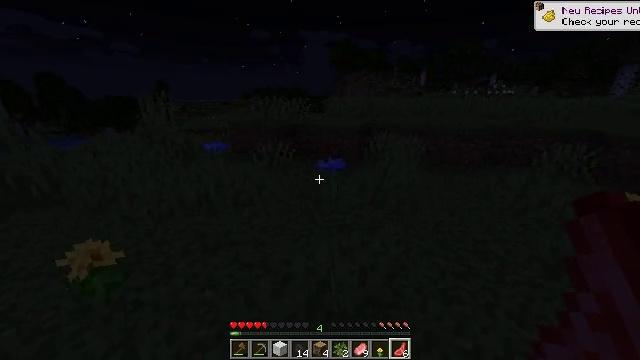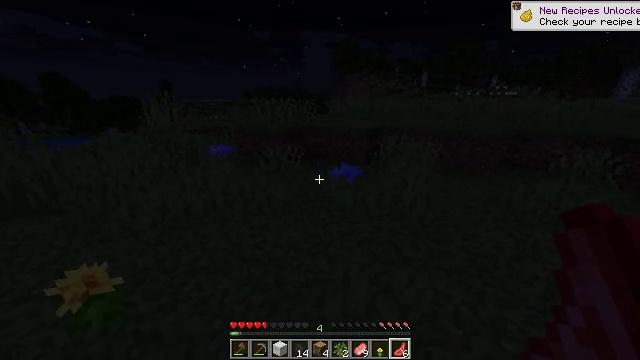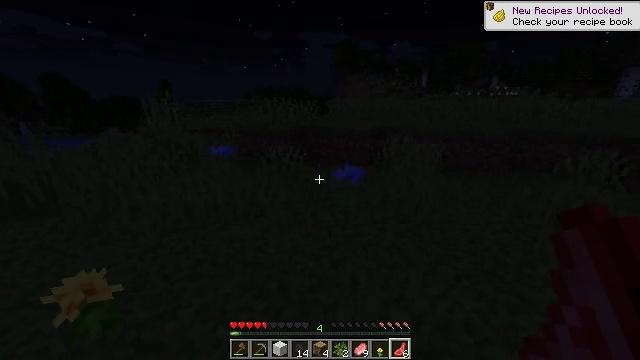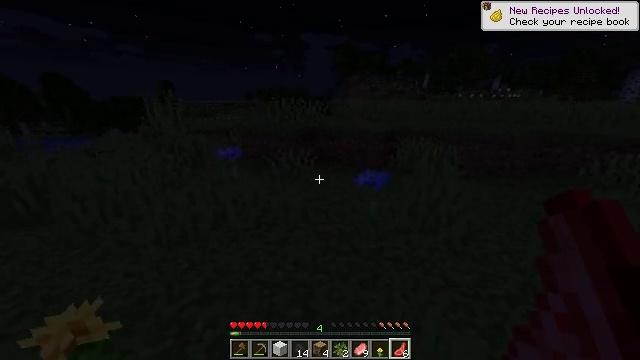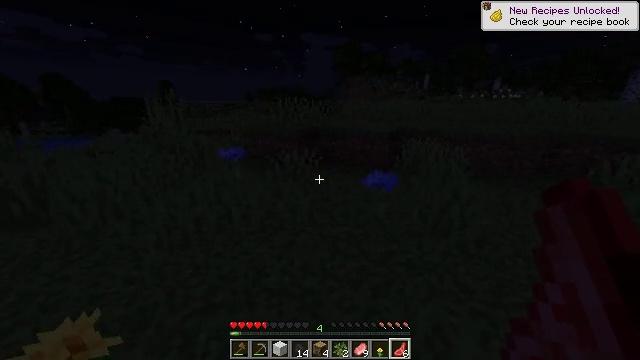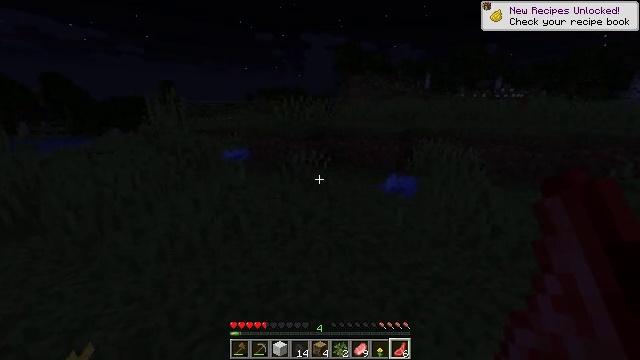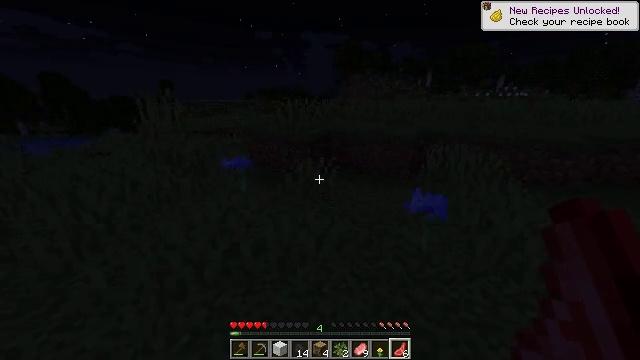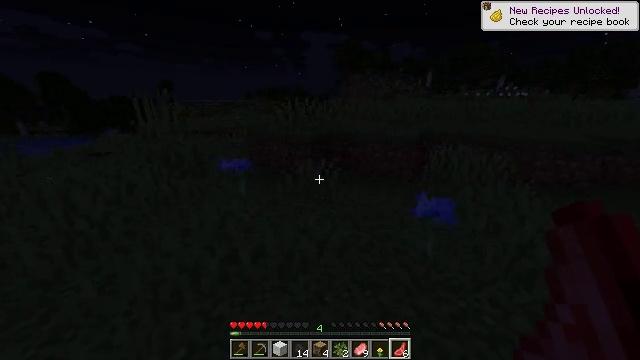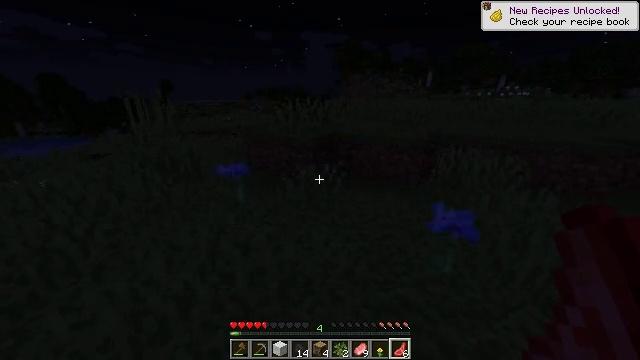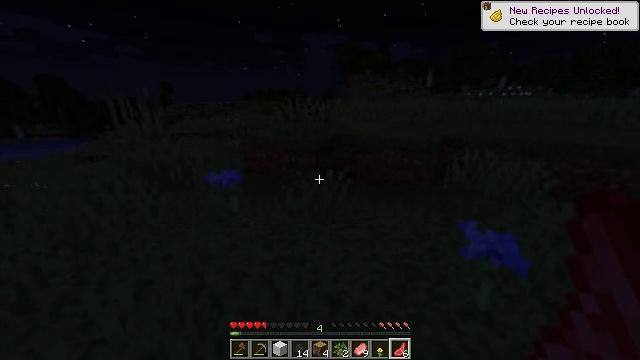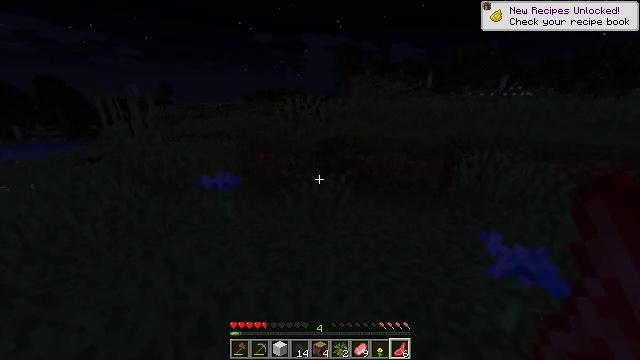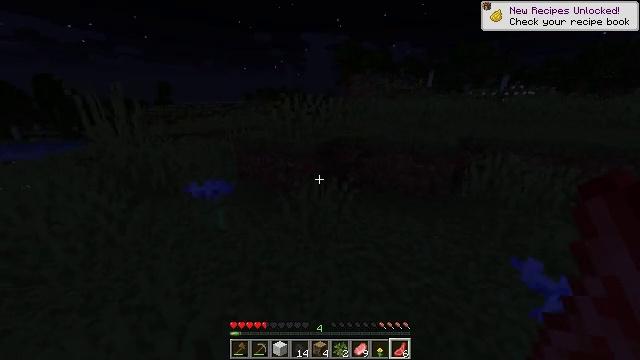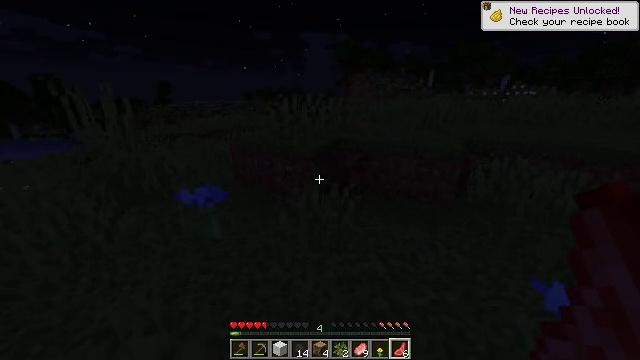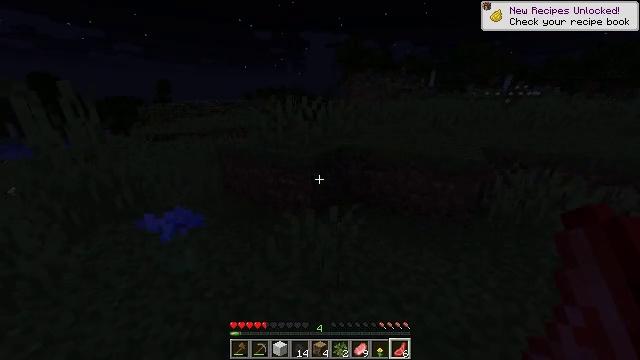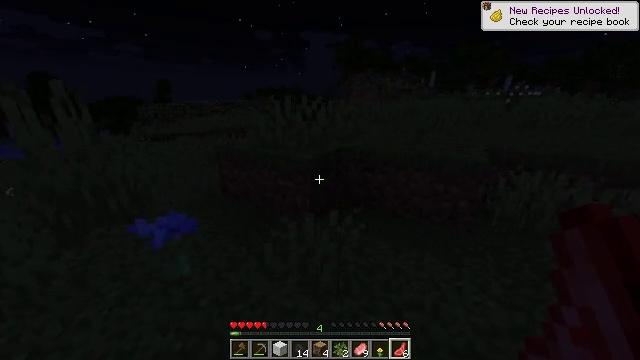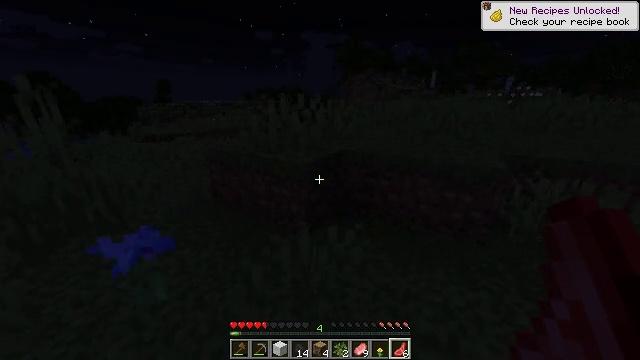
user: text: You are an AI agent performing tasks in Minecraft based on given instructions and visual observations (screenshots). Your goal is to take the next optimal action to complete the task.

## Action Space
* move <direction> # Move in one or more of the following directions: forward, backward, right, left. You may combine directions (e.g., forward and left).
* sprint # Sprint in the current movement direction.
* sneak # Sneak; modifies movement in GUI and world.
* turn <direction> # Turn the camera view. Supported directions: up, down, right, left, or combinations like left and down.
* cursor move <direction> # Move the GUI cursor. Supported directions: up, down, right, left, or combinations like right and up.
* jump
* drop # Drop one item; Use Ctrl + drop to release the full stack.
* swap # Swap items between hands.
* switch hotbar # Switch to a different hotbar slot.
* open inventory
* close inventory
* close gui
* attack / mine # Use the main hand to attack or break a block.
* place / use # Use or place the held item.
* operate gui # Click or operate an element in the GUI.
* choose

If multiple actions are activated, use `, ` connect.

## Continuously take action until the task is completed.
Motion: motion action
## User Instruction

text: Craft light gray wool in the crafting grid.
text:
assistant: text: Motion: move forward and move left
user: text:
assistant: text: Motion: move forward and move left
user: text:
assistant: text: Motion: move forward and move left
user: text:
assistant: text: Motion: move forward and move left
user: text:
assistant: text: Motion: move forward
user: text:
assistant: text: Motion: move forward
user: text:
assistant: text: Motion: move forward
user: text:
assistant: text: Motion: move forward
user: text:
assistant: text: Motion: move forward
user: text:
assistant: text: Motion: move forward
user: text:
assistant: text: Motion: move forward
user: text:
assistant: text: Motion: move forward
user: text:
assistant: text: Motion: move forward
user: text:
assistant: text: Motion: move forward
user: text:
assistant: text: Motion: move forward
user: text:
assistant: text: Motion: move forward
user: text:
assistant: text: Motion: move forward
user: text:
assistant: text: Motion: move forward, jump
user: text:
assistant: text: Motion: move forward, jump
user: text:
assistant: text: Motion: move forward, jump
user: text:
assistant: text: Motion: move forward, jump
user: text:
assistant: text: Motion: move forward, jump
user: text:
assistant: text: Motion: move forward
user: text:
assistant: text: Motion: move forward
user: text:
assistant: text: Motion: move forward
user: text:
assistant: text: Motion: move forward
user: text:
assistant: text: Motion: move forward
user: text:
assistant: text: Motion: move forward
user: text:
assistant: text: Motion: move forward
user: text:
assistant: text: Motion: move forward